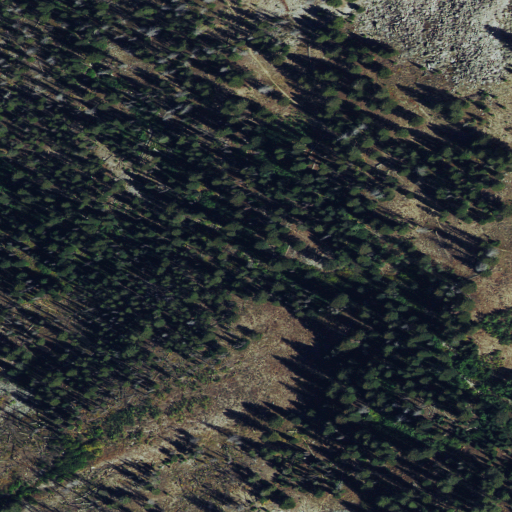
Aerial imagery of valley in Idaho named Mill Canyon containing evergreen forest and shrub